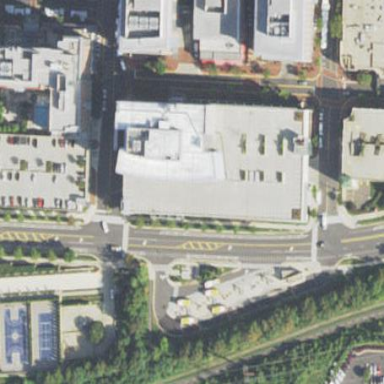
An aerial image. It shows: Multi-storey parking building. It is designated as amenity for parking.